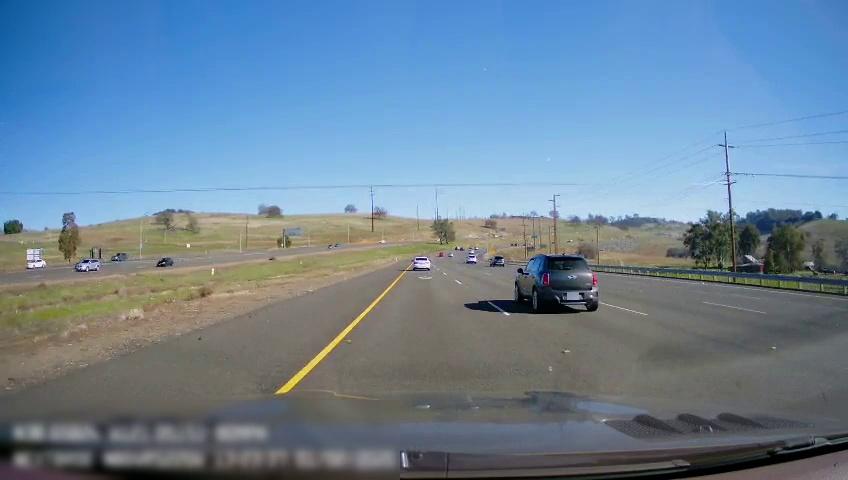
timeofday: Day
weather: Sunny
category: Drivable Space
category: Drivable Space
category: Vehicles | Car
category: Vehicles | SUV
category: Vehicles | Car
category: Vehicles | SUV
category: Vehicles | SUV
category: Vehicles | Car
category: Vehicles | Car
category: Vehicles | SUV
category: Lanes | Current Lane
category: Lanes | Current Lane
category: Lanes | Alternate Lane
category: Lanes | Alternate Lane
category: Lanes | Alternate Lane
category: Lanes | Opposite Lane
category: Lanes | Opposite Lane